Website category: university
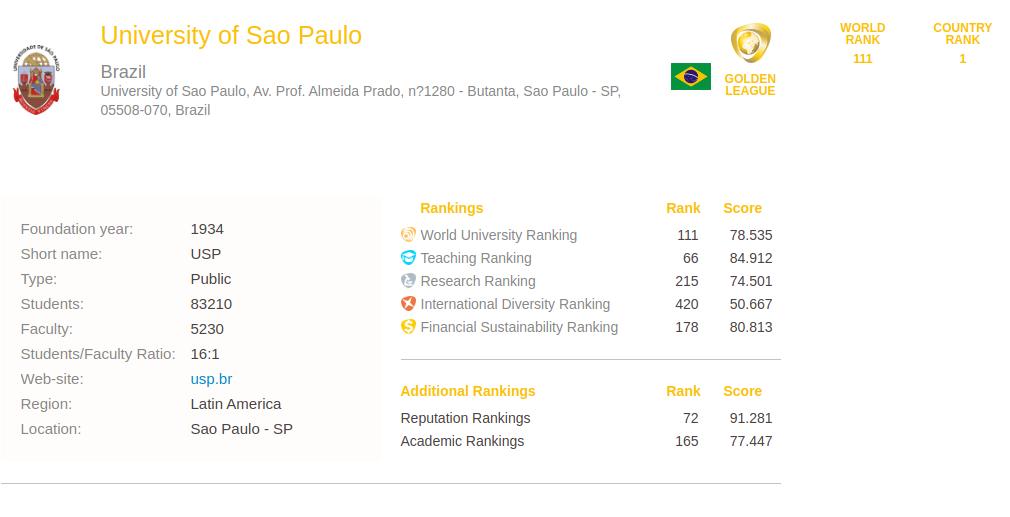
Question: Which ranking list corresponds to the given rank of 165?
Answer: Academic Rankings

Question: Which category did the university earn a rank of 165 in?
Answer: Academic Rankings

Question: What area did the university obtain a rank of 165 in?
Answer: Academic Rankings

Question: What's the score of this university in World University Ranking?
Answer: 78.535

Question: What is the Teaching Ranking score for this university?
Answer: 84.912

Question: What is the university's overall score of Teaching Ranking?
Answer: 84.912

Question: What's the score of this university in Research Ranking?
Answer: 74.501

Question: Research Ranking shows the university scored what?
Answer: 74.501

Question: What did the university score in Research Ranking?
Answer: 74.501

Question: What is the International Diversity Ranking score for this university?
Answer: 50.667

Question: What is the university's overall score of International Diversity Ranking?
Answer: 50.667

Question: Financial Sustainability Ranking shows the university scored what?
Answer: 80.813

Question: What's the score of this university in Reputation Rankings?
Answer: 91.281

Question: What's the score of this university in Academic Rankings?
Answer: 77.447

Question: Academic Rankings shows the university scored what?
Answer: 77.447

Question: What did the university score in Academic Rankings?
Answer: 77.447

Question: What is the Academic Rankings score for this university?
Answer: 77.447

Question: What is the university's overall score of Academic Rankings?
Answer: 77.447

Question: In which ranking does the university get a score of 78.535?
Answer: World University Ranking

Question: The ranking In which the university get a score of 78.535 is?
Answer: World University Ranking

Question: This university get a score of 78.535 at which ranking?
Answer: World University Ranking

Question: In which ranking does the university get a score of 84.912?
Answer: Teaching Ranking

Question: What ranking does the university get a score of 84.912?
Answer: Teaching Ranking

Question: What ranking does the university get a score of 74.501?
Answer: Research Ranking

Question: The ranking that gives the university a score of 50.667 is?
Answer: International Diversity Ranking

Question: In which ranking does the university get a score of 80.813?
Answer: Financial Sustainability Ranking

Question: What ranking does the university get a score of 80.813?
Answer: Financial Sustainability Ranking

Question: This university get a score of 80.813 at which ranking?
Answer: Financial Sustainability Ranking

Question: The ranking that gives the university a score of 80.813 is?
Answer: Financial Sustainability Ranking

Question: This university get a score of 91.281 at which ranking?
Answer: Reputation Rankings

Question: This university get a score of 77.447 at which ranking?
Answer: Academic Rankings